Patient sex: M
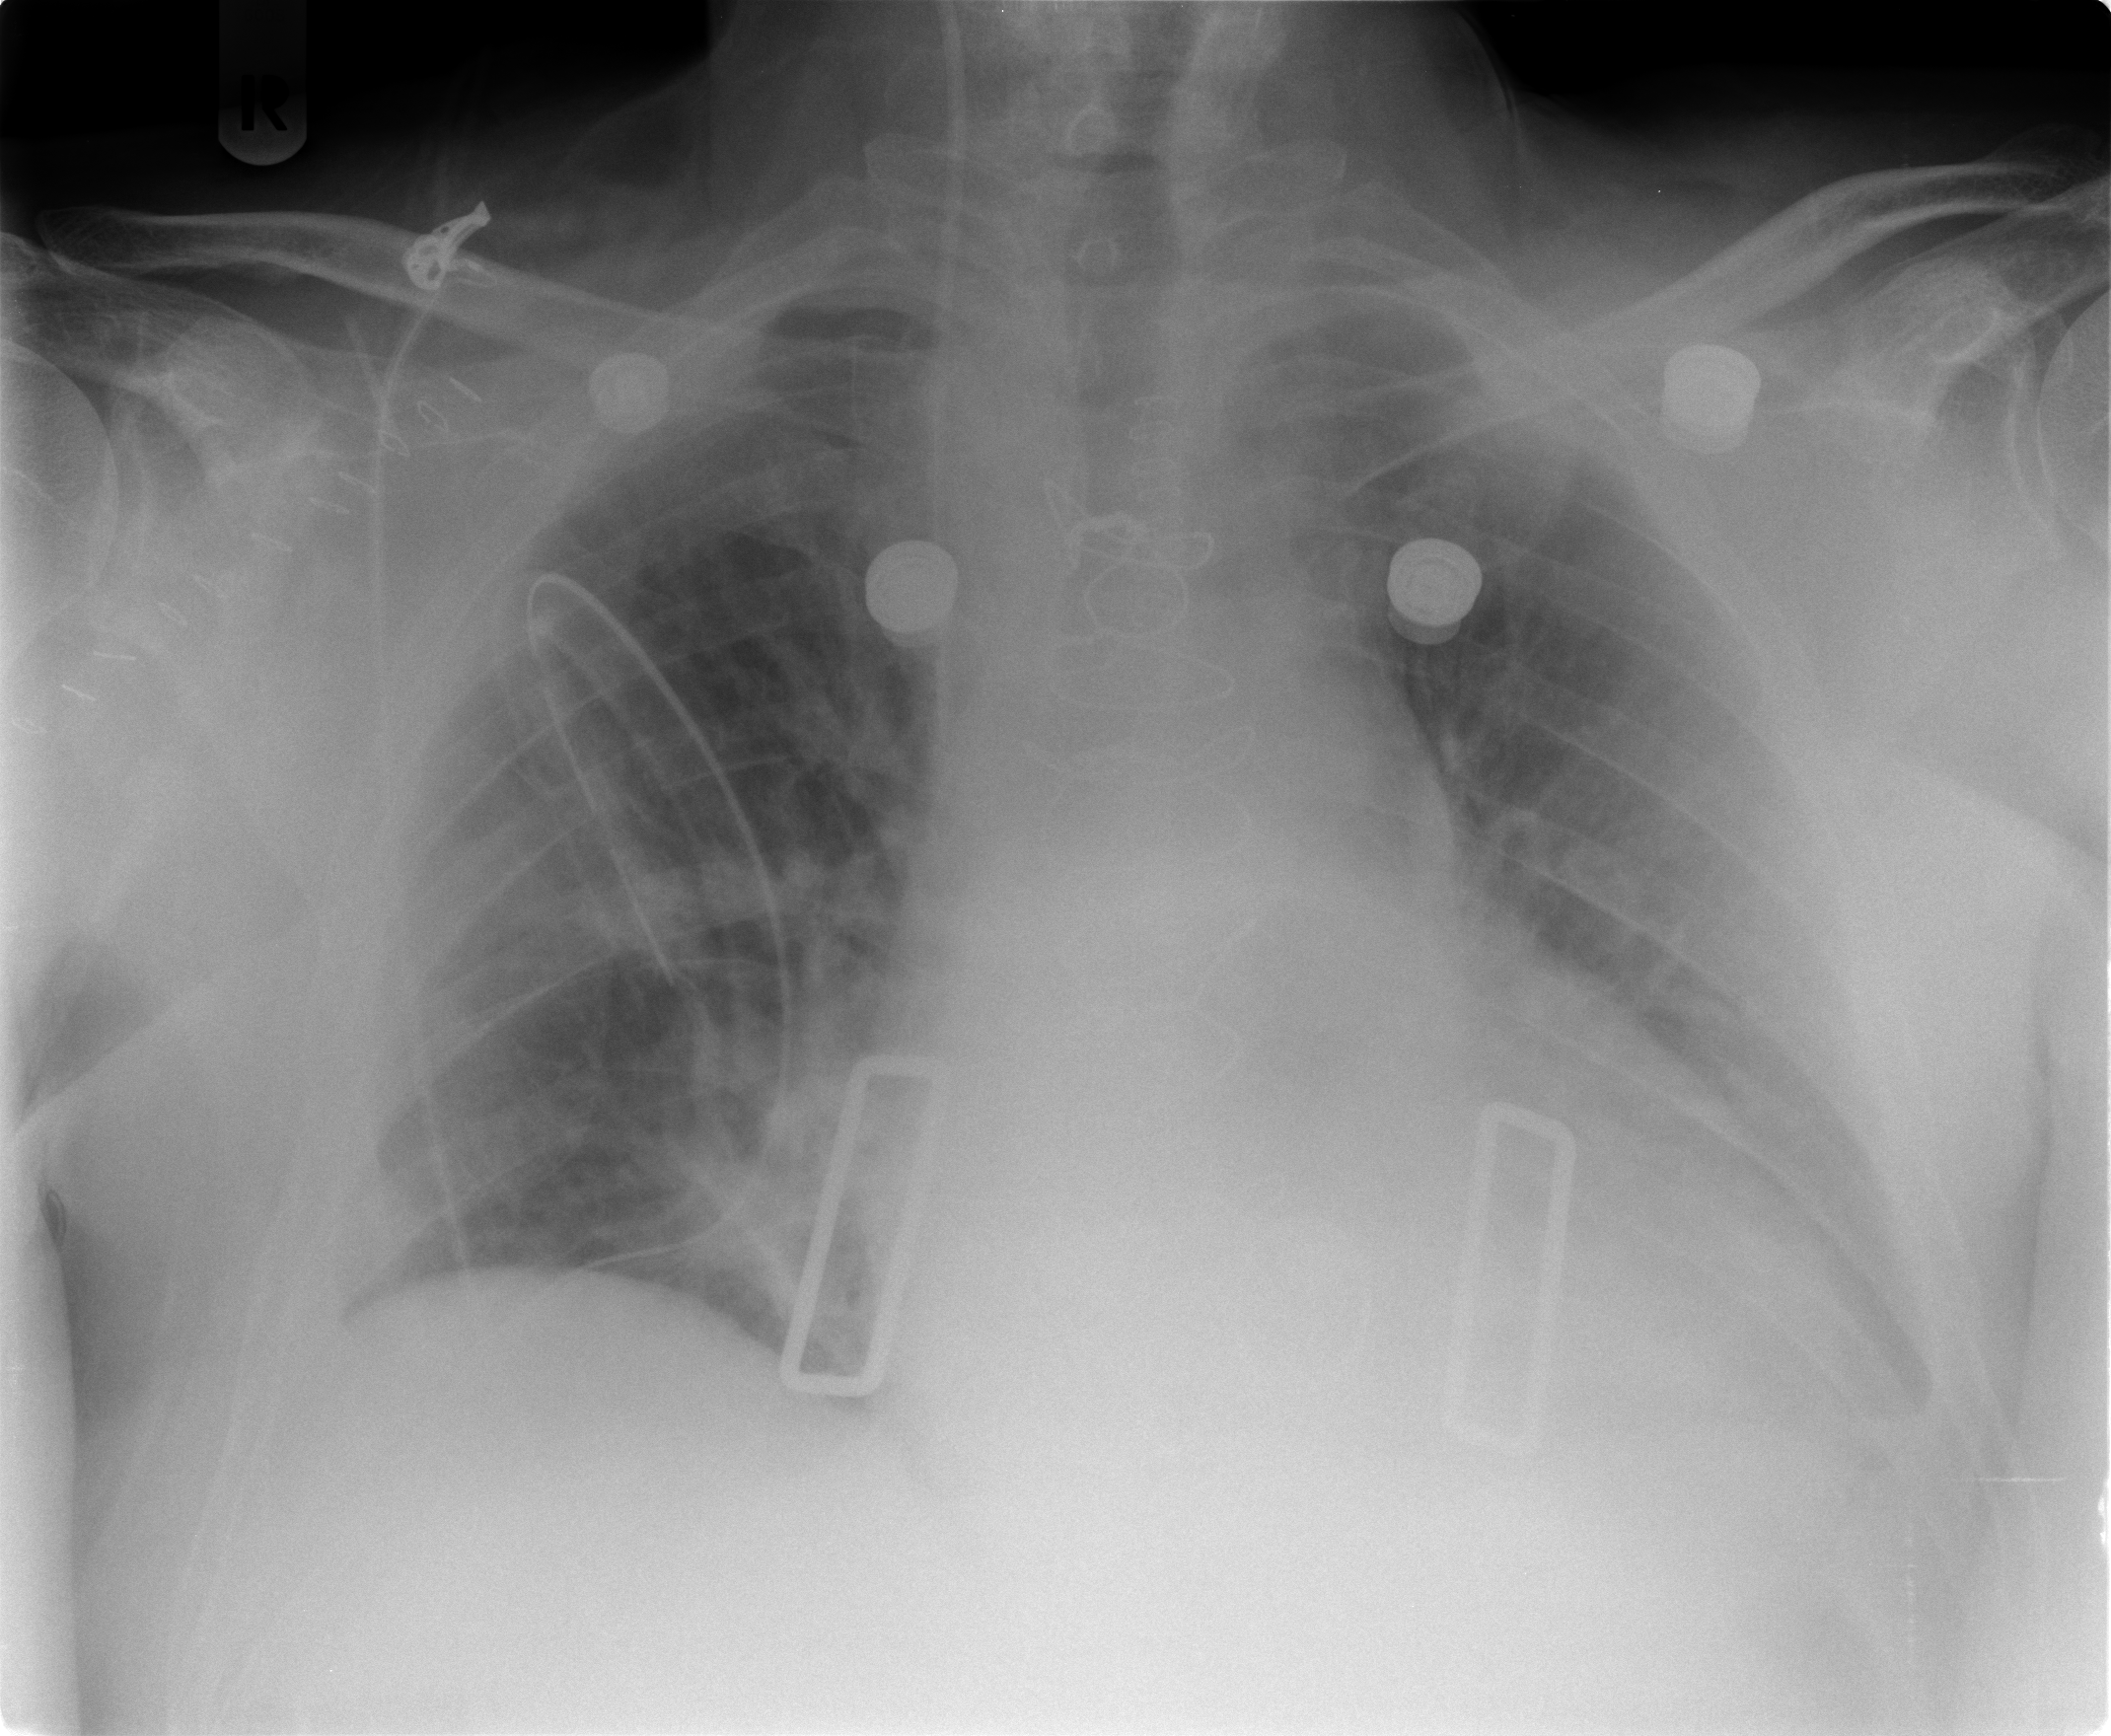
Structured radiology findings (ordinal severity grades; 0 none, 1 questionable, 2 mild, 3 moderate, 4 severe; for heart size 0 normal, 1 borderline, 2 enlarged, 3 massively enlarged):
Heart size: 0
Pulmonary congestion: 2
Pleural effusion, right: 2
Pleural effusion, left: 3
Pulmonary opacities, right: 2
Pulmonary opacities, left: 2
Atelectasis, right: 2
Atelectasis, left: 2